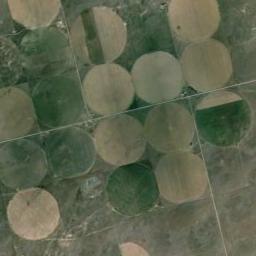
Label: circular_farmland